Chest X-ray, PA view. Patient: 65 years old, sex F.
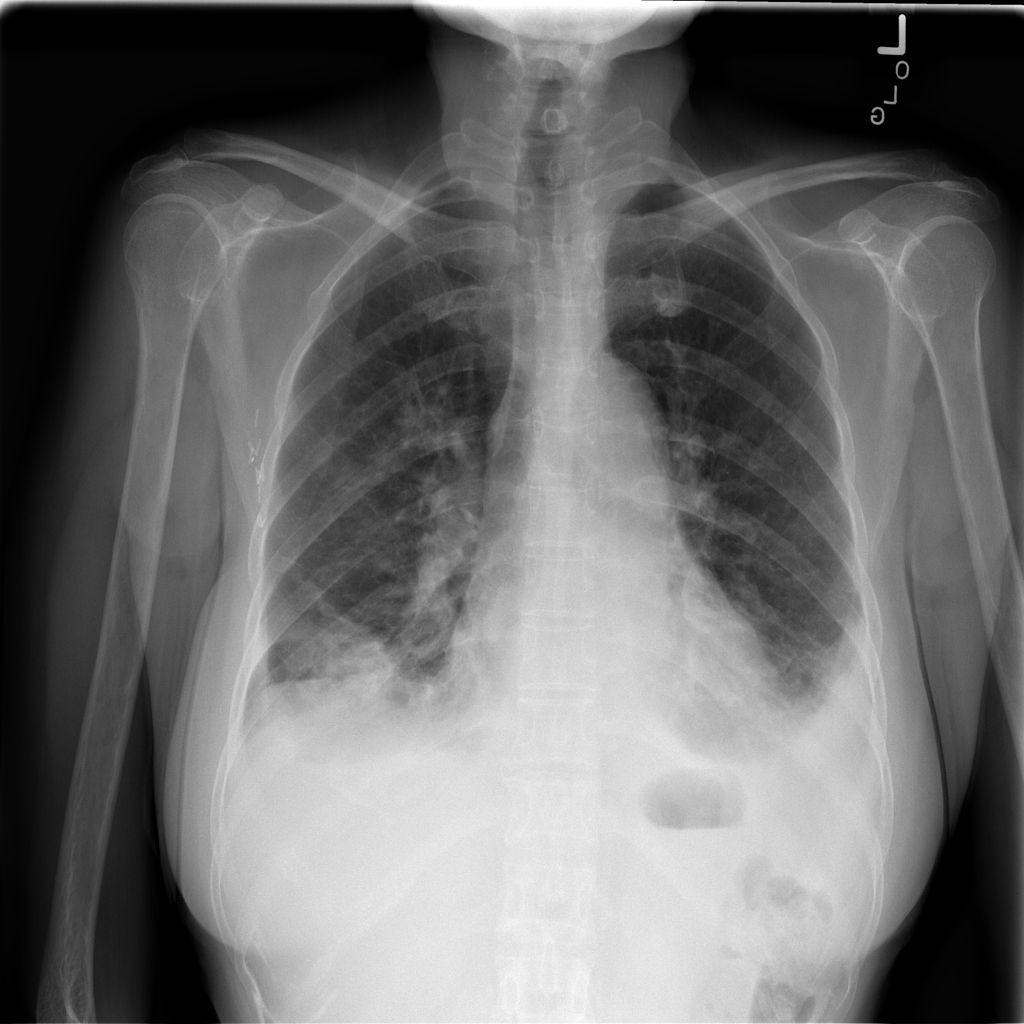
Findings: Atelectasis, Effusion, Infiltration